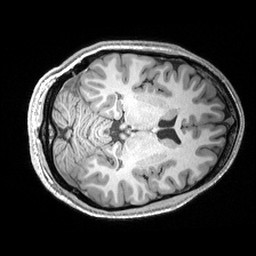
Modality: T1w
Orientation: axial
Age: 27
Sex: male
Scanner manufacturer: siemens
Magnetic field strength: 3 T
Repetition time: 2.53 s
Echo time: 0.00299 s